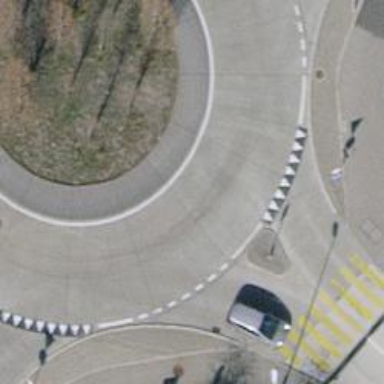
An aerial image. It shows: Tertiary road with separate asphalt sidewalks and cycleway.